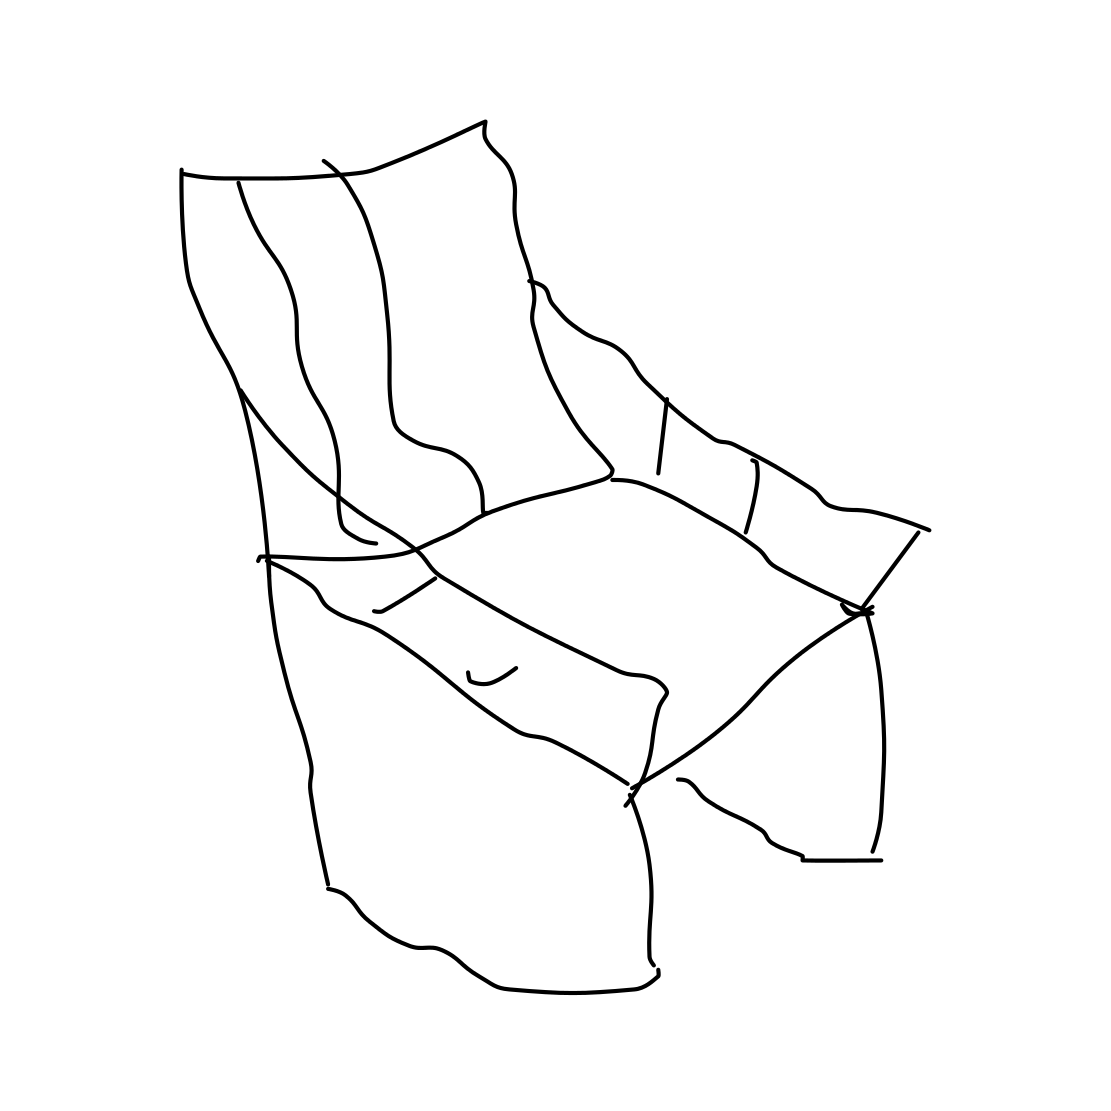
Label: armchair